Question: I have three views, all positioned on a horizontal line, aligned vertically to the center. The whole thing should obviously expand to 100% width of the device.
- - -
Here's how it should look

What is the most simple and idiomatic way to represent this on Android? If there are compatibility limitations, I'm ok with 4.x.
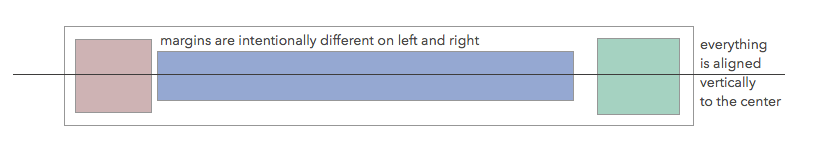
Answer: Use a horizontal 'LinearLayout' as the container of the three items. Use 'android:layout_weight="1"' on the middle item to have it absorb all leftover width after the base widths of the three items are taken care of. Use 'android:layout_marginRight' and related attributes to set your margins. Set 'android:gravity="center_vertical"' on the 'LinearLayout' to center the three items within the height of the 'LinearLayout'.